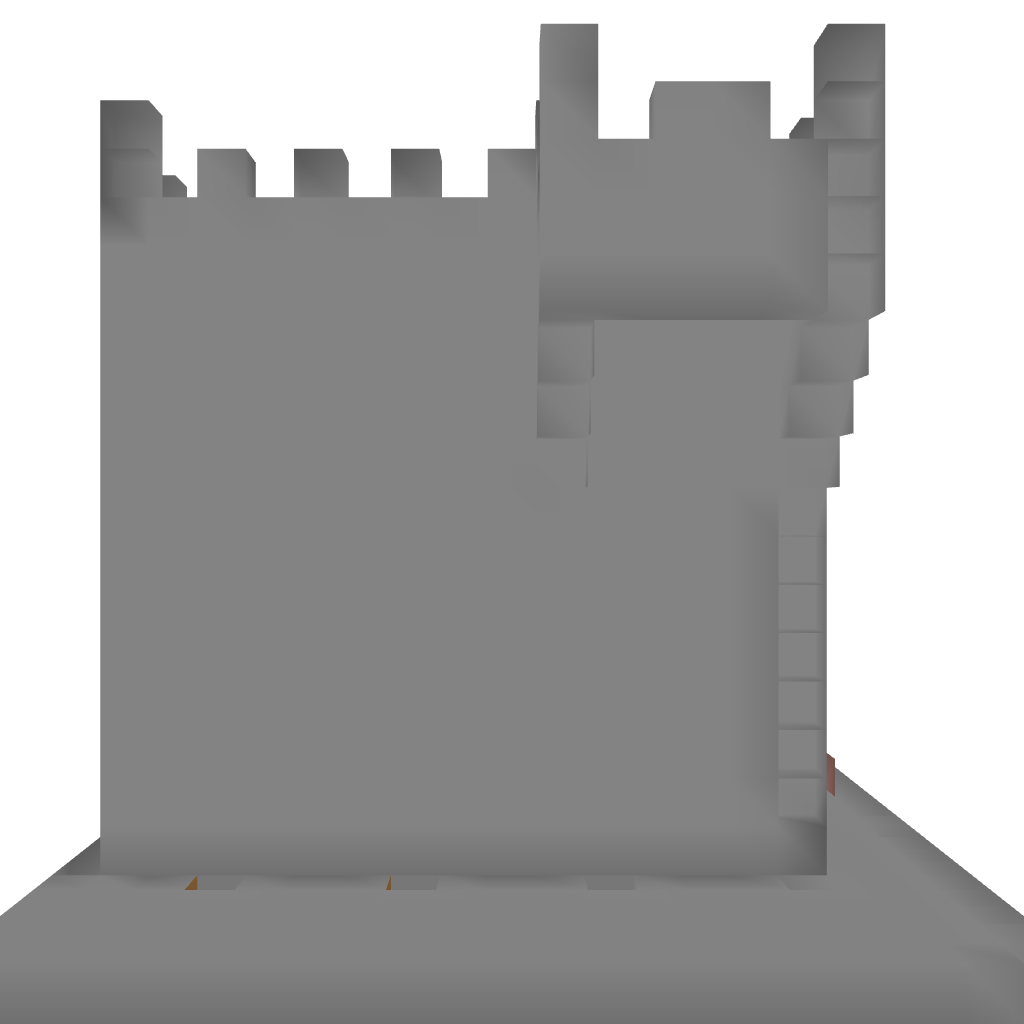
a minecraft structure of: Ultima Online Housing - Large Tower bad low quality